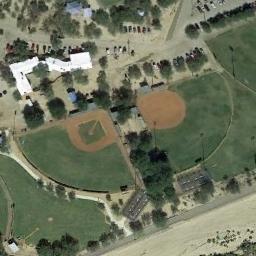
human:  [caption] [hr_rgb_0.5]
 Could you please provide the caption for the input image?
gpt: Two baseball diamonds are in the grass of the square .

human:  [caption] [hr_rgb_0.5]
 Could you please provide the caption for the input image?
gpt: The baseball field is surrounded by neat rows of small houses .

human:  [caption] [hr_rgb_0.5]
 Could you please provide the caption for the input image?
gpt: The two baseball diamonds are in both side of a row of trees beside many cars .

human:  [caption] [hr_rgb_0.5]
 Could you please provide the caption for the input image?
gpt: Two baseball diamonds surrounded by some trees while some cars and a white building beside .

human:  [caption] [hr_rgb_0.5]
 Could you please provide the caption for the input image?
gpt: There is a square grass in the baseball diamond .